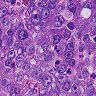
Metastatic tissue present: yes